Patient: sex F, age 73
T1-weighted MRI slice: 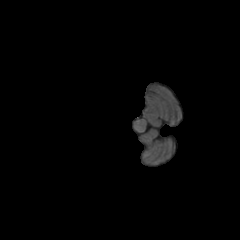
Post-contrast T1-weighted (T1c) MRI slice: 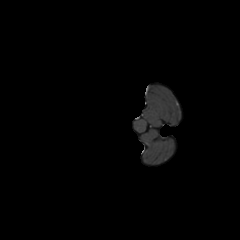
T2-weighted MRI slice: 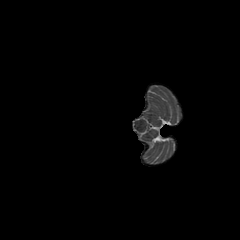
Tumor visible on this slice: no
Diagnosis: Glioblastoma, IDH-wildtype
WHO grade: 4